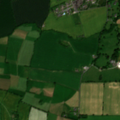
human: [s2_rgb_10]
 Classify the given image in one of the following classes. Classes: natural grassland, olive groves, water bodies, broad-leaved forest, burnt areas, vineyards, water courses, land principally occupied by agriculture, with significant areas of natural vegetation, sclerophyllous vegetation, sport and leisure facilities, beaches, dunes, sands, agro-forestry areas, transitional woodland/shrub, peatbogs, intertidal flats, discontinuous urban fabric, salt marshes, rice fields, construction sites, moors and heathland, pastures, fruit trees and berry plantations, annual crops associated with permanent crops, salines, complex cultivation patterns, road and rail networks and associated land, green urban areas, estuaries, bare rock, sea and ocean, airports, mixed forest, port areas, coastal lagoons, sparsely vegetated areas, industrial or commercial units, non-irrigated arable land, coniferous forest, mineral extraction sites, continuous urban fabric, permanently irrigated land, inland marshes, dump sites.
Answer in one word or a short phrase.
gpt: non-irrigated arable land, pastures